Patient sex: F
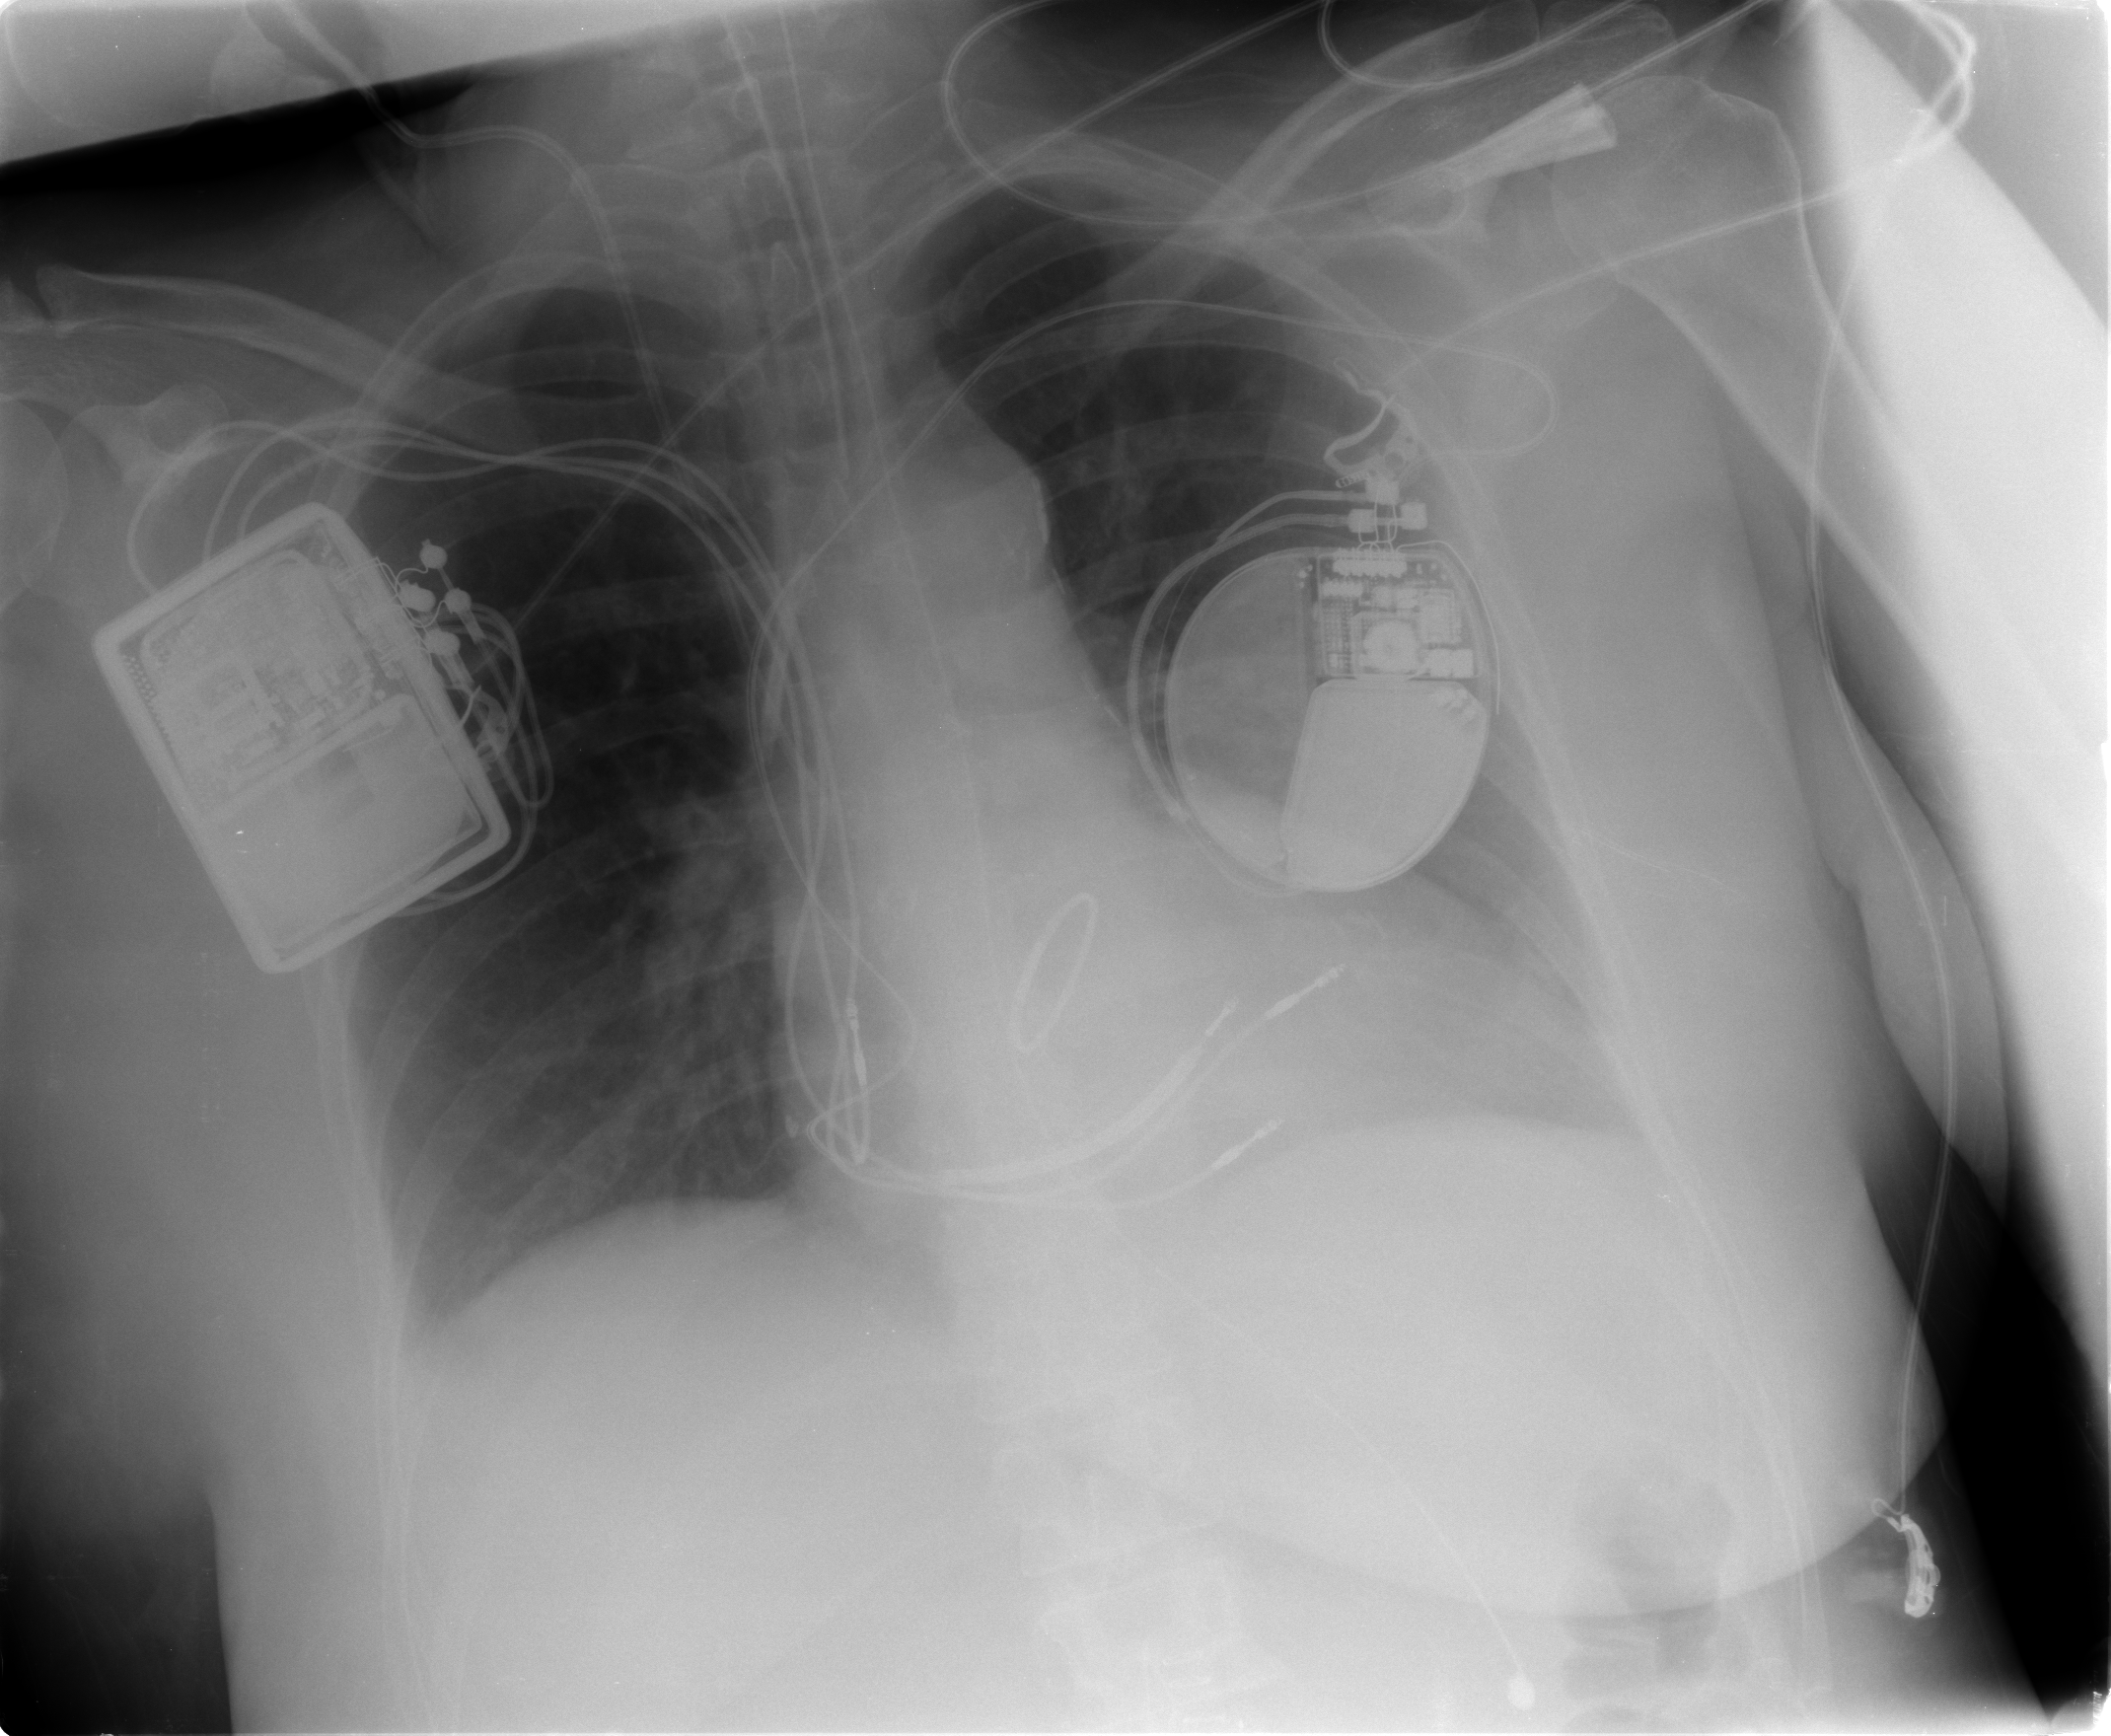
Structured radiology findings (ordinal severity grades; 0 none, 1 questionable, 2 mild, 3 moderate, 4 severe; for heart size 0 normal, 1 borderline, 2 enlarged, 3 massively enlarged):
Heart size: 2
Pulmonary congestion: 1
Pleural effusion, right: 1
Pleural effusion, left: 1
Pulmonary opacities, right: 0
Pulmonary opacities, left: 0
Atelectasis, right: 2
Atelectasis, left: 2